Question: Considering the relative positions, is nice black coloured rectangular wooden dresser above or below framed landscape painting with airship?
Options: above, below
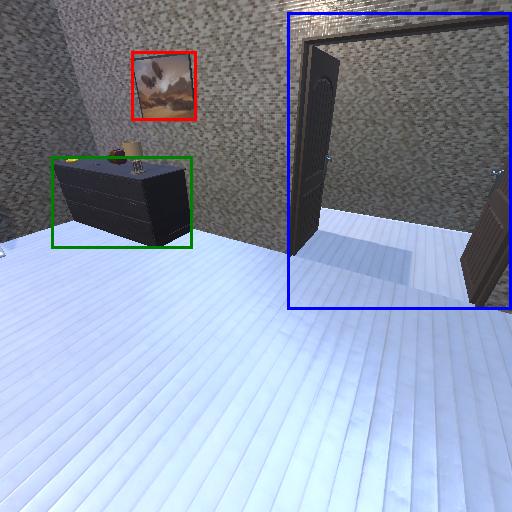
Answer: above